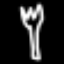
Label: fork